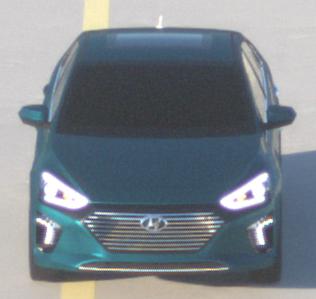
Make: Hyundai
Model: IONIQ Hybrid
Detailed model: IONIQ (AE) Hybrid
Model produced from: 2016/10
Model produced until: 2018/08
Doors: 5
Color: blue
Road condition: dry road
Daytime: morning or afternoon
Contrast: high contrast